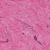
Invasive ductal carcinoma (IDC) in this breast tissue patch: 0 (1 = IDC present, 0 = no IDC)